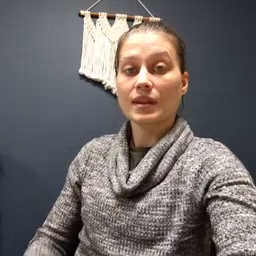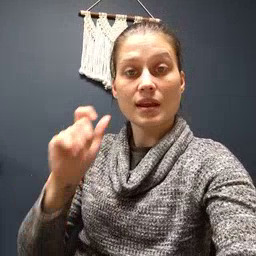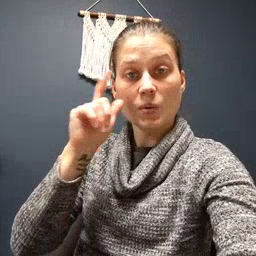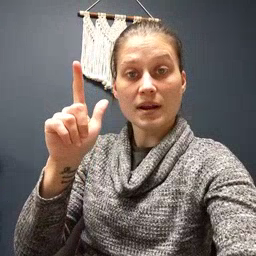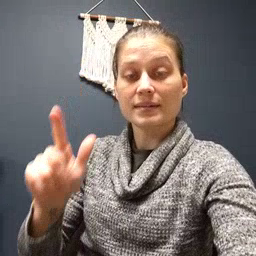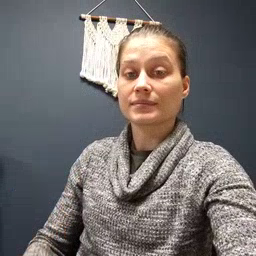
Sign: awake